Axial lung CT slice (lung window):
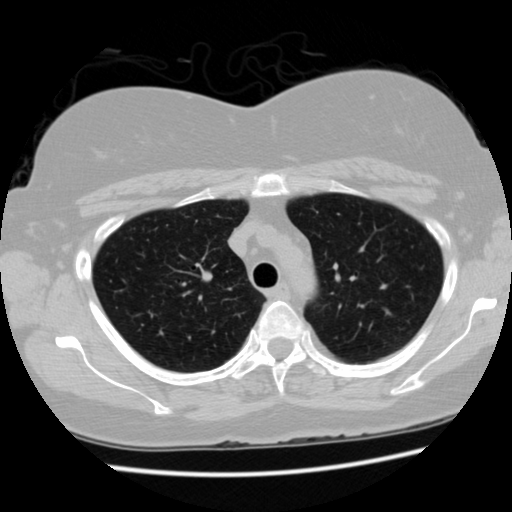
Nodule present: no